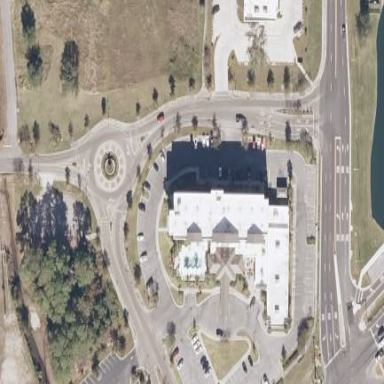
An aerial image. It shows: Hotel building.